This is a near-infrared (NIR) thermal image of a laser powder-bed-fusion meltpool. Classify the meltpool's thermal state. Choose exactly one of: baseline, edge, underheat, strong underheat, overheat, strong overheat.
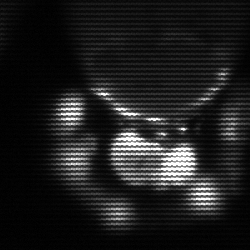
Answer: edge